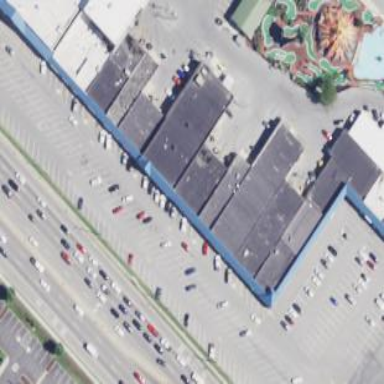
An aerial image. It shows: Retail building.